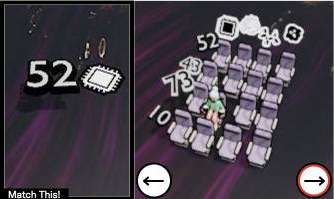
Task: seats
Answer: no